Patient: sex F, age 68
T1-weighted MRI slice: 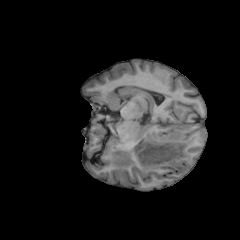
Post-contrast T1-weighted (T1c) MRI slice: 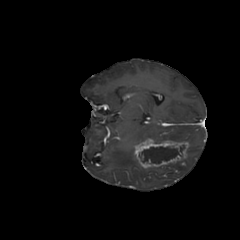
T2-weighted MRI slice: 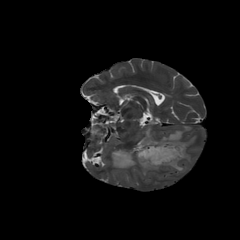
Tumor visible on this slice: yes
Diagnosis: Glioblastoma, IDH-wildtype
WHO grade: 4